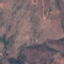
Land use / land cover: HerbaceousVegetation